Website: bh-photo
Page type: customer-info-address
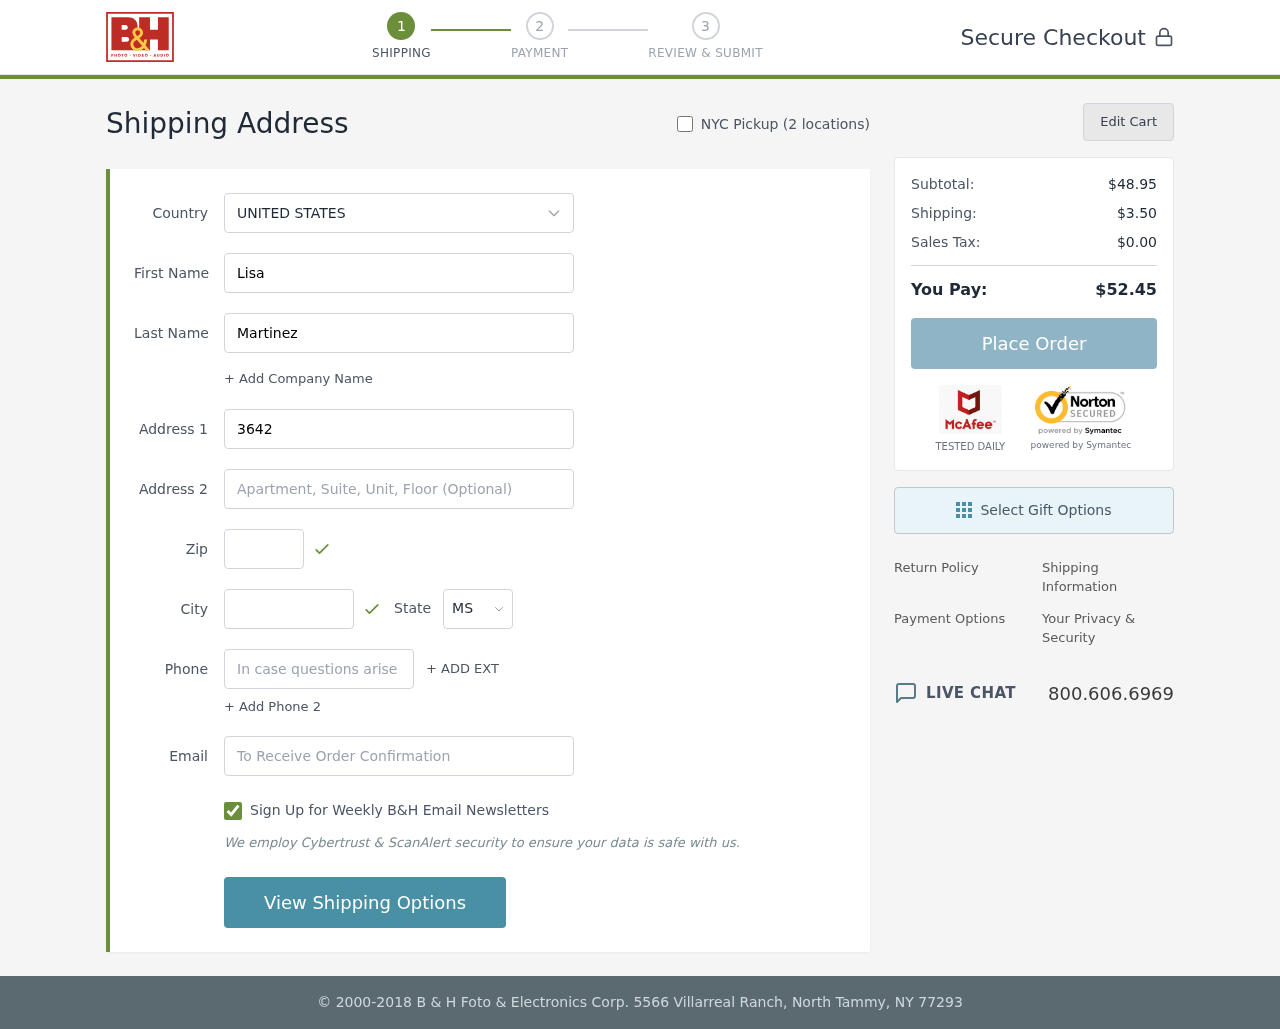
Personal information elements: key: PII_CITY
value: Martinezside
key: PII_COUNTRY
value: United States
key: PII_EMAIL
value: lmartinez@yahoo.com
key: PII_FIRSTNAME
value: Lisa
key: PII_LASTNAME
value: Martinez
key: PII_PHONE
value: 4324916372
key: PII_POSTCODE
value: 84052
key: PII_STATE_ABBR
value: MS
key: PII_STREET
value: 36429 Mary Camp
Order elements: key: ORDER_SUBTOTAL
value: $48.95
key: ORDER_SHIPPING_COST
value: $3.50
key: ORDER_TAX
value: $0.00
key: ORDER_TOTAL
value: $52.45